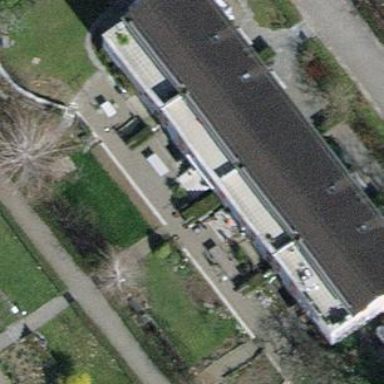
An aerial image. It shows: Terrace building.